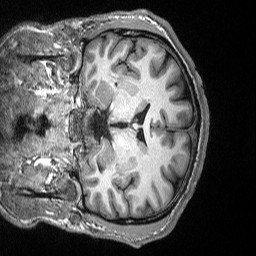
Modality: T1w
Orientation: coronal
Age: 26
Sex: male